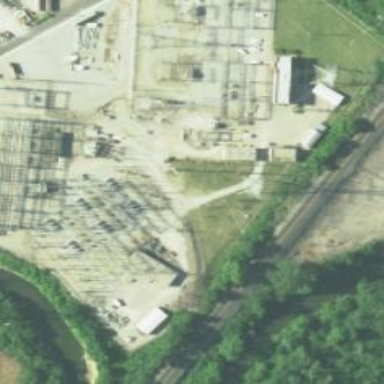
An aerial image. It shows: Switch used for power control.